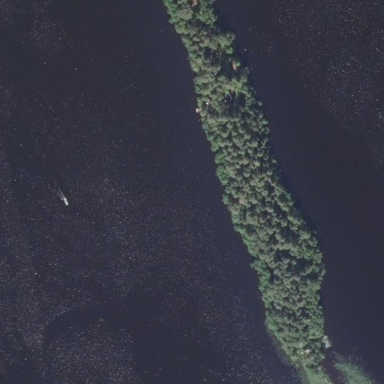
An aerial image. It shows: Island covered with woodland.